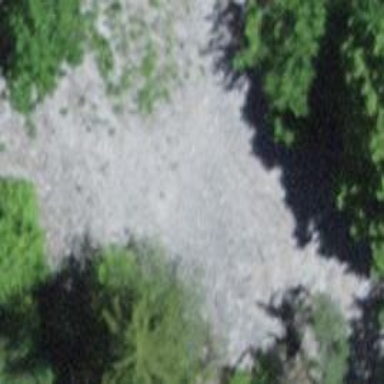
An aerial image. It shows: Natural scree.